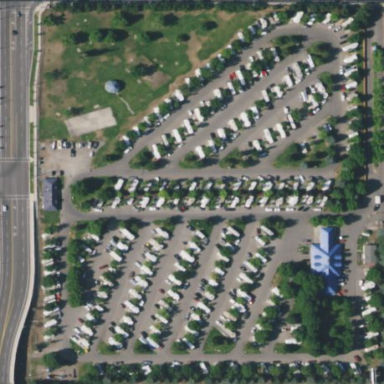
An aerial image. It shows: Caravan site with facilities for waste disposal. The site allows caravans and has sanitary dump station.